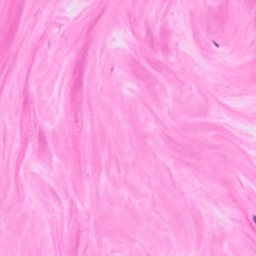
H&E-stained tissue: Breast